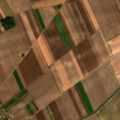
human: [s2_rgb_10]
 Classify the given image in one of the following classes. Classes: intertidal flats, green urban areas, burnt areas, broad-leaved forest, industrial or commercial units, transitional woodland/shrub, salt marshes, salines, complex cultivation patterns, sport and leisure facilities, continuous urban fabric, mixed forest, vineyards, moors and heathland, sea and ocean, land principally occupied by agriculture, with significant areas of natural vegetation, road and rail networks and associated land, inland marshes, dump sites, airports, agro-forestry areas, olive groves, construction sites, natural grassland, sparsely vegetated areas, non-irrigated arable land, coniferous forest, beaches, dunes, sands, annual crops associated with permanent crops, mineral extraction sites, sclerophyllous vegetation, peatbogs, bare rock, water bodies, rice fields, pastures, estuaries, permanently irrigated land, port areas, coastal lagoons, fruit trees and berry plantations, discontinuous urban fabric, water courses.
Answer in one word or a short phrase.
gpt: discontinuous urban fabric, non-irrigated arable land